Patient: sex F, age 61
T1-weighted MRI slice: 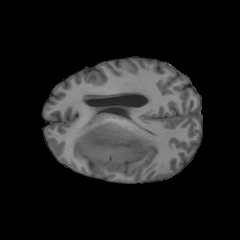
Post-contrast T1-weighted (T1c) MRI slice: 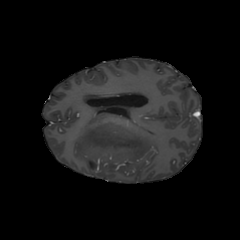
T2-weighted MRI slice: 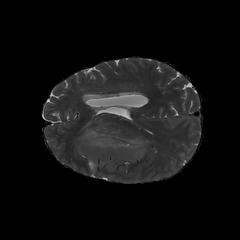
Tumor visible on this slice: yes
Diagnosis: Glioblastoma, IDH-wildtype
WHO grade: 4